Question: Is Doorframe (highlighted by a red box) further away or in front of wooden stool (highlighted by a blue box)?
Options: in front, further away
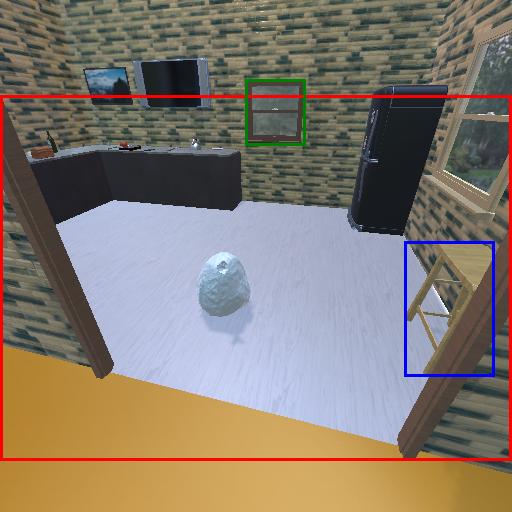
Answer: in front